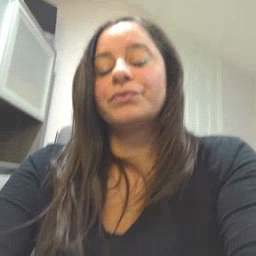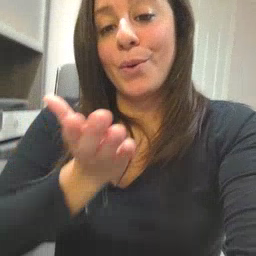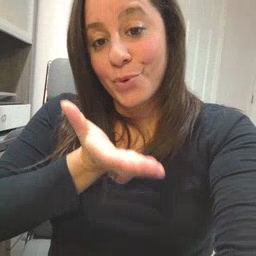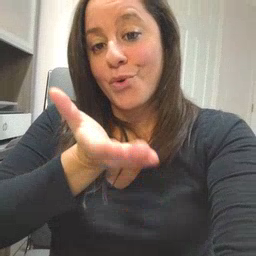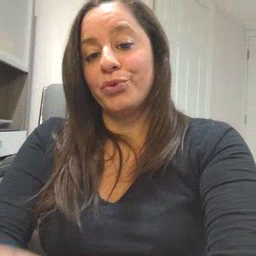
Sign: boat